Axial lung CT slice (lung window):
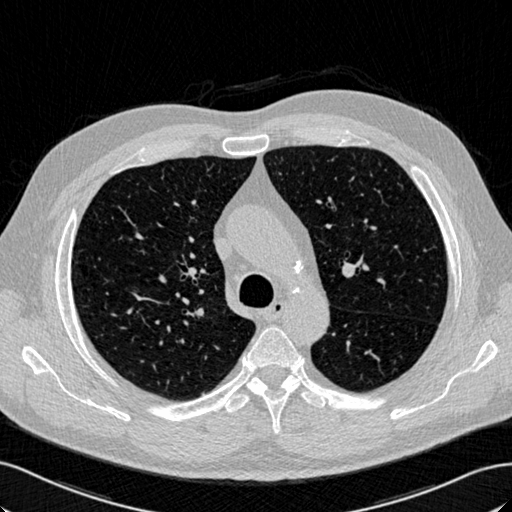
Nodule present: no